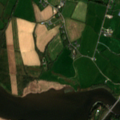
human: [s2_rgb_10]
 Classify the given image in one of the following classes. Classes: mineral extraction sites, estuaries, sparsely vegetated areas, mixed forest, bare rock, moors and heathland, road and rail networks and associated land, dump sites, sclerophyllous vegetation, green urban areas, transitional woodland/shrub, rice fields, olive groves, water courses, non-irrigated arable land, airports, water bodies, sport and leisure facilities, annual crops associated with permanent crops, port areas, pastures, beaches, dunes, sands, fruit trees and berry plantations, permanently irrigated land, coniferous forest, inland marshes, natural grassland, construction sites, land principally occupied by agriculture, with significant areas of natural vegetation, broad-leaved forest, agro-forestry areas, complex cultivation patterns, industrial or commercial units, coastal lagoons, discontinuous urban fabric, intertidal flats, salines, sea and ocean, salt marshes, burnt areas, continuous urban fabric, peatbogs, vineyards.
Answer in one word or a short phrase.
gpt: non-irrigated arable land, pastures, land principally occupied by agriculture, with significant areas of natural vegetation, water courses, estuaries